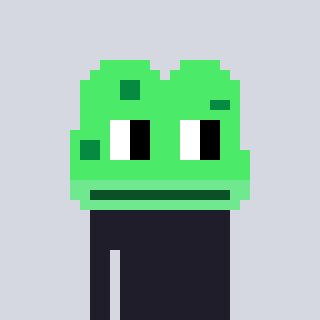
a pixel art character with square light green glasses, a frog-shaped head and a red-colored body on a cool background